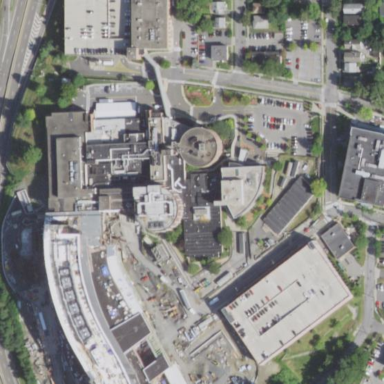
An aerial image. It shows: Hospital providing healthcare services.